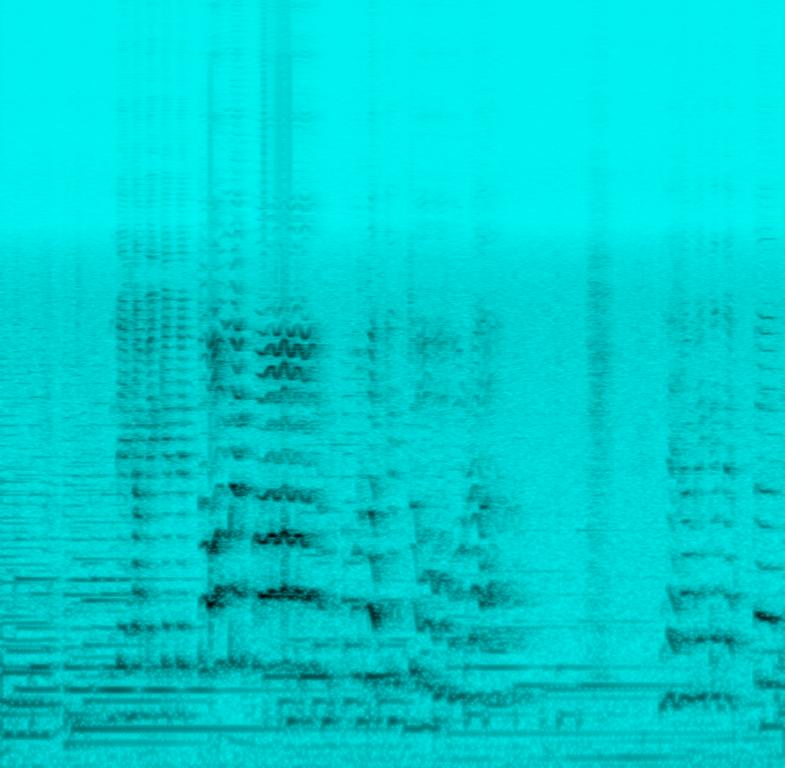
Someone is playing an acoustic guitar flamenco style finger-picking while a female voice sings loud and emotionally. This song may be playing live in a restaurant. This is an amateur recording.